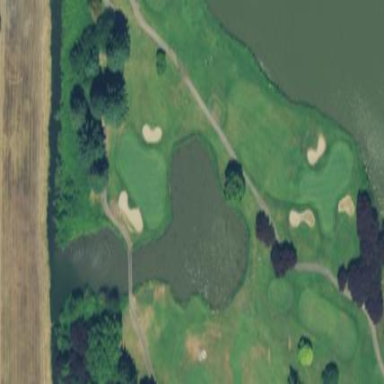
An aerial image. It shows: Water hazard in golf course. The hazard is natural water feature.